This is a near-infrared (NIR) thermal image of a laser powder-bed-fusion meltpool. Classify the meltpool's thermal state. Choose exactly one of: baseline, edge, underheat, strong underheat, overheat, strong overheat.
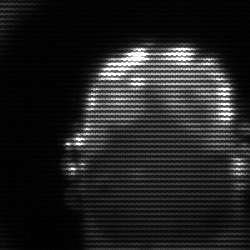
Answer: baseline